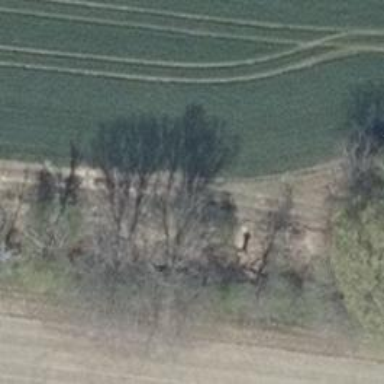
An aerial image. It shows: Grass track road with grade3 tracktype.